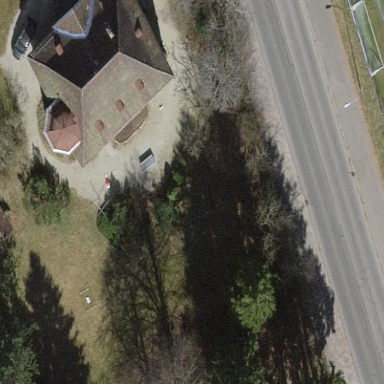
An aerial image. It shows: Detached building with hipped roof shape.